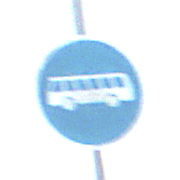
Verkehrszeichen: Busssonderstreifen
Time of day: Midday
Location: Outdoor (Suburban)
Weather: Overcast
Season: NotSpecified
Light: Natural